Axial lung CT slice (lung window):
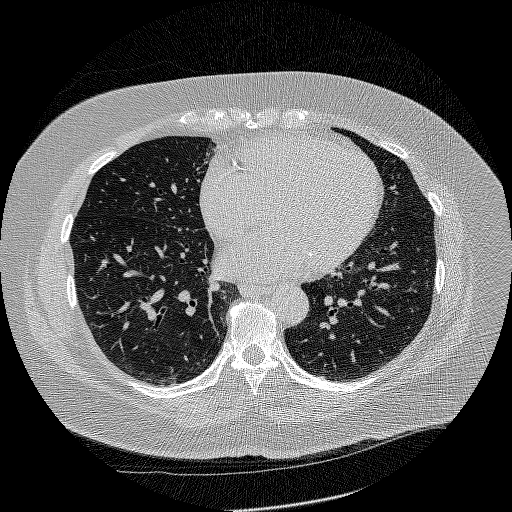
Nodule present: no